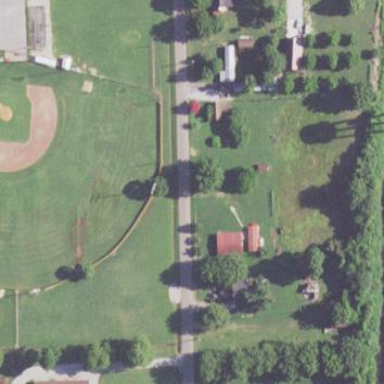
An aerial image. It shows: Baseball pitch for leisure land activities.